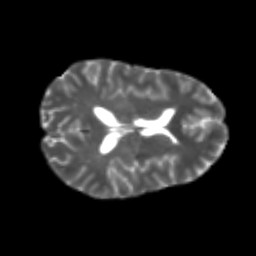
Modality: T2w
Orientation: axial
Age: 23
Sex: female
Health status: healthy
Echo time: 0.074 s